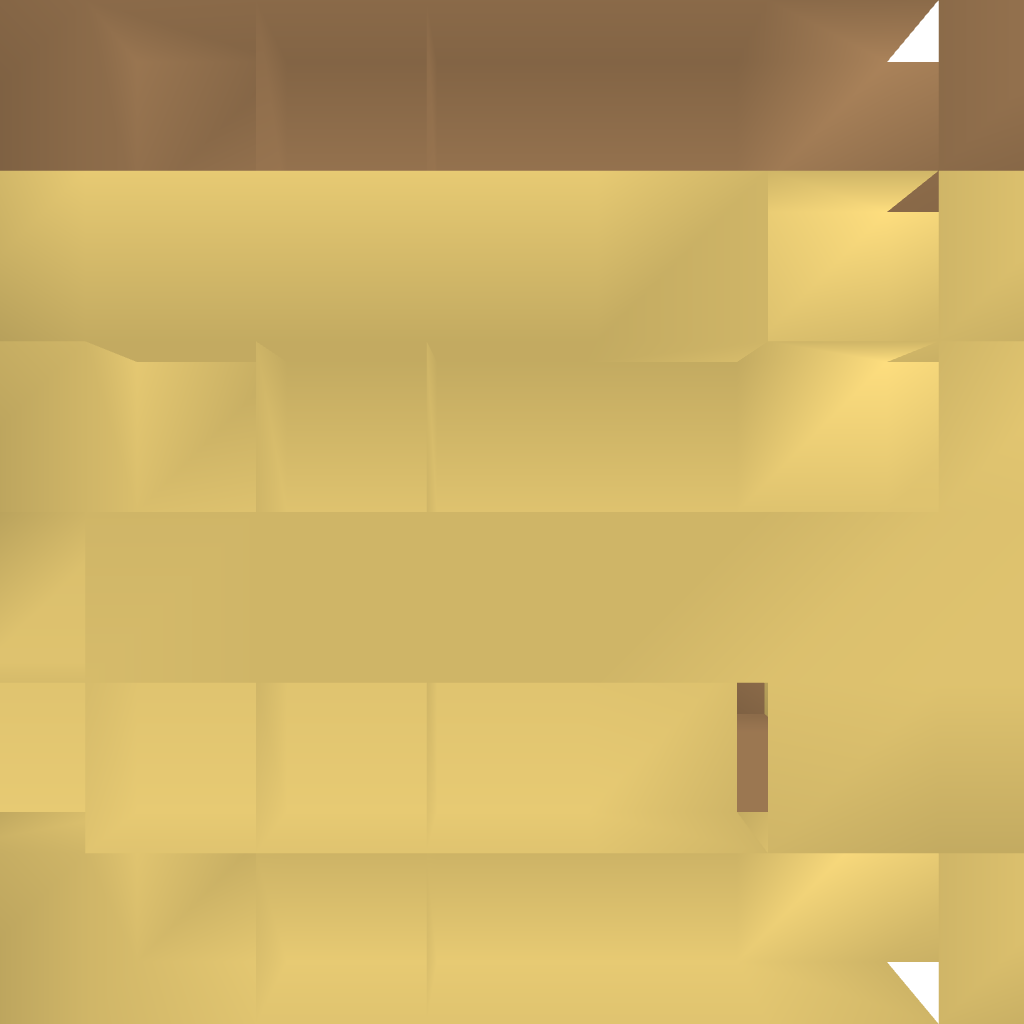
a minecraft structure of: Small Arabian House bad low quality